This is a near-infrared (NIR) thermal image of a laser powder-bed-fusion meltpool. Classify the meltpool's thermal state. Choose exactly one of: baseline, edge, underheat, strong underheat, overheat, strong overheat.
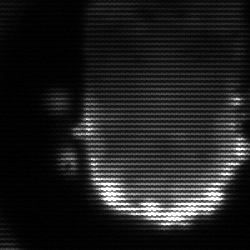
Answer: baseline